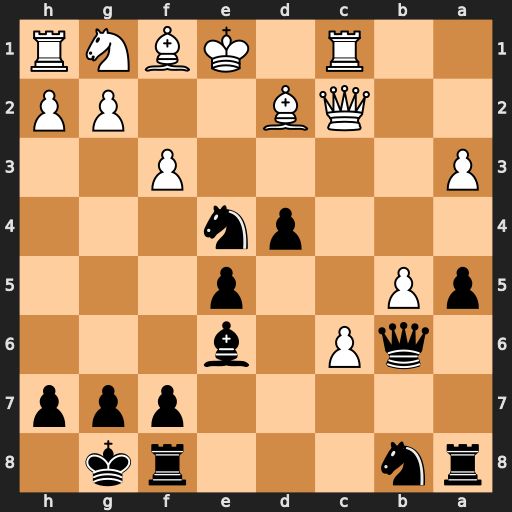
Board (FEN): rn3rk1/5ppp/1qP1b3/pP2p3/3pn3/P4P2/2QB2PP/2R1KBNR
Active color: b
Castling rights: K
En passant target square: -
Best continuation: d3 Bxd3 Qf2+